Field crop: maize
Growth stage: 2
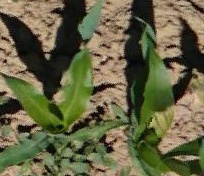
Species: maize